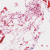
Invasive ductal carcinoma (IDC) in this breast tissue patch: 0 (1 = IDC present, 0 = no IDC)